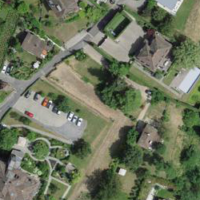
EUNIS habitat code: 55
Species observed at this site:
Ficus carica
Jasminum officinale